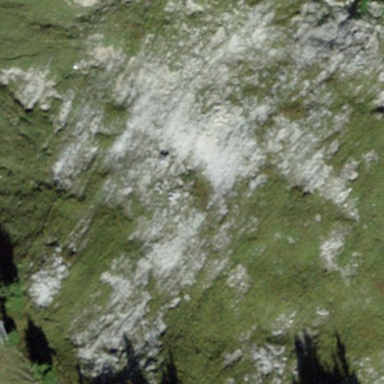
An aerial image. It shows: Natural scree.